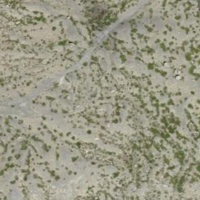
EUNIS habitat code: 48
Species observed at this site:
Chamaenerion dodonaei